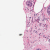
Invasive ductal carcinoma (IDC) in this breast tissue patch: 0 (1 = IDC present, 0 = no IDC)